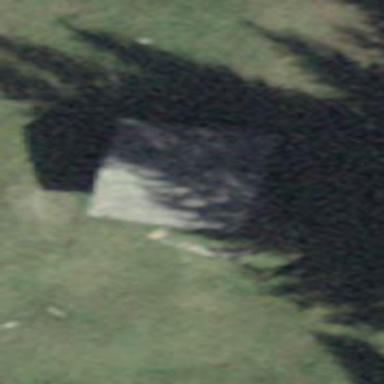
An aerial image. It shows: Simple and straightforward house.